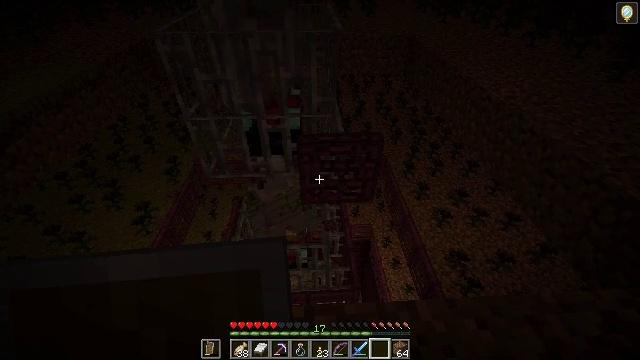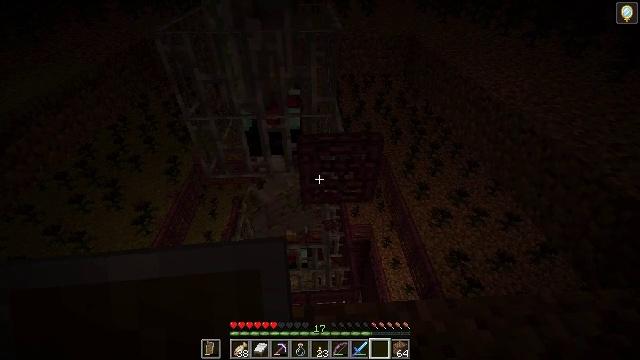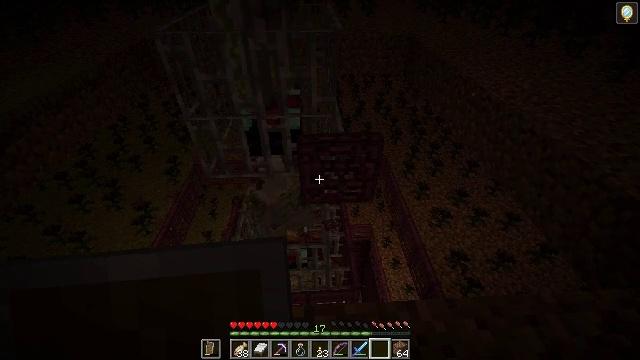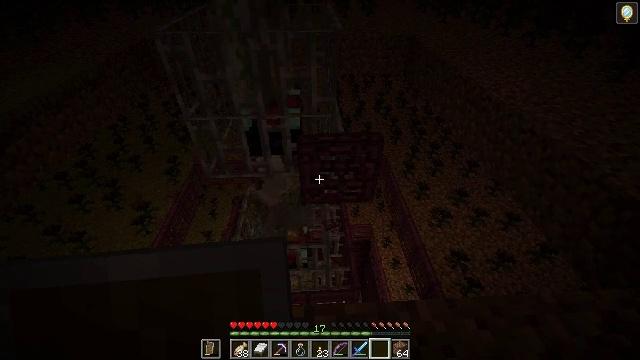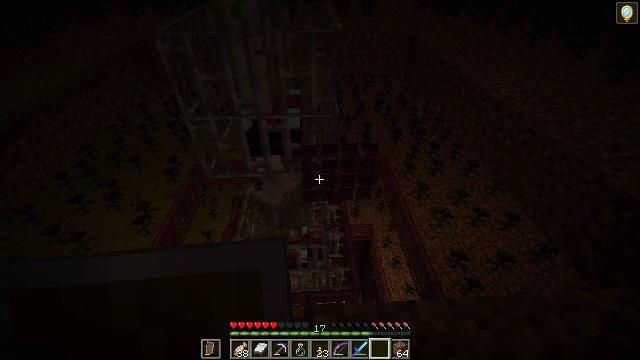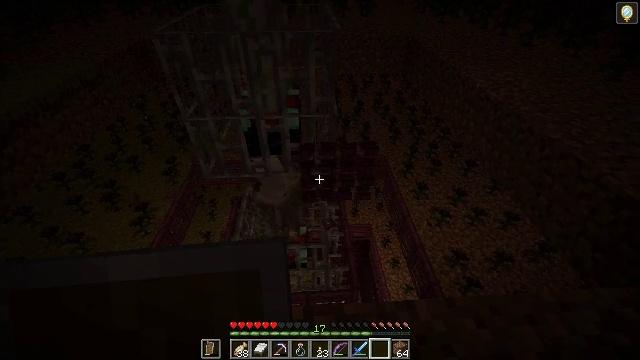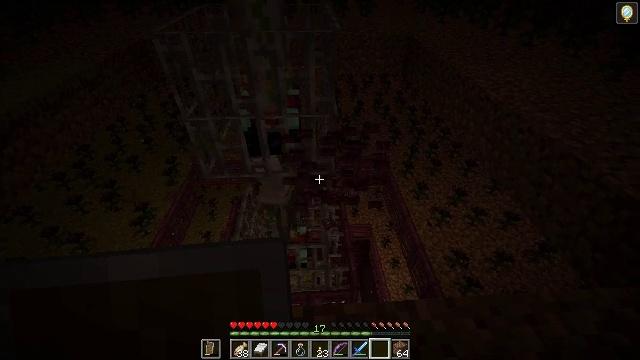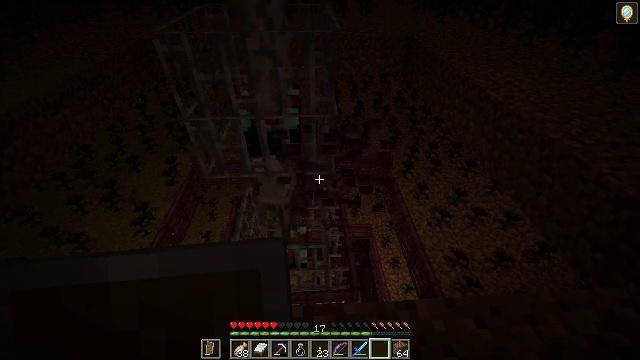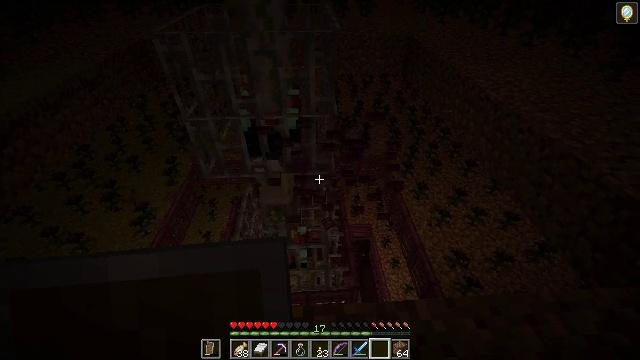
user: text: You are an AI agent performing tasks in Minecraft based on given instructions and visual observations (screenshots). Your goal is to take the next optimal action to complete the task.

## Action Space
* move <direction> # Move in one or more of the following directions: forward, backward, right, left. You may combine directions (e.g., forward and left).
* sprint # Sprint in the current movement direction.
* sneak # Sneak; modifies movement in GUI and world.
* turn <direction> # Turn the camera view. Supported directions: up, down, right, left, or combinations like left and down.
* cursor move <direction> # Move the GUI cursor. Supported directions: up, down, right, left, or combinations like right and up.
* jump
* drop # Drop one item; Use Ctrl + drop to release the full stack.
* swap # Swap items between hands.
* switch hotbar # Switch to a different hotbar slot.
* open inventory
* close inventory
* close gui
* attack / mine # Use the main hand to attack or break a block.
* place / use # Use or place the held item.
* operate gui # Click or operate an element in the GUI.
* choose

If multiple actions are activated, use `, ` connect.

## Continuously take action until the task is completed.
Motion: motion action
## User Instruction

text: Mine the crimson trapdoor.
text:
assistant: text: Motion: attack / mine
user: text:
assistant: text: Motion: attack / mine
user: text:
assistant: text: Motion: attack / mine
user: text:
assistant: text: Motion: attack / mine
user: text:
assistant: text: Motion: attack / mine
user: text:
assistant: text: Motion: attack / mine
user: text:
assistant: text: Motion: attack / mine
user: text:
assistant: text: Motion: attack / mine
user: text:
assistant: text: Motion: attack / mine